Field crop: tomato
Growth stage: 1
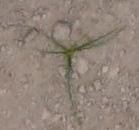
Species: cyperus